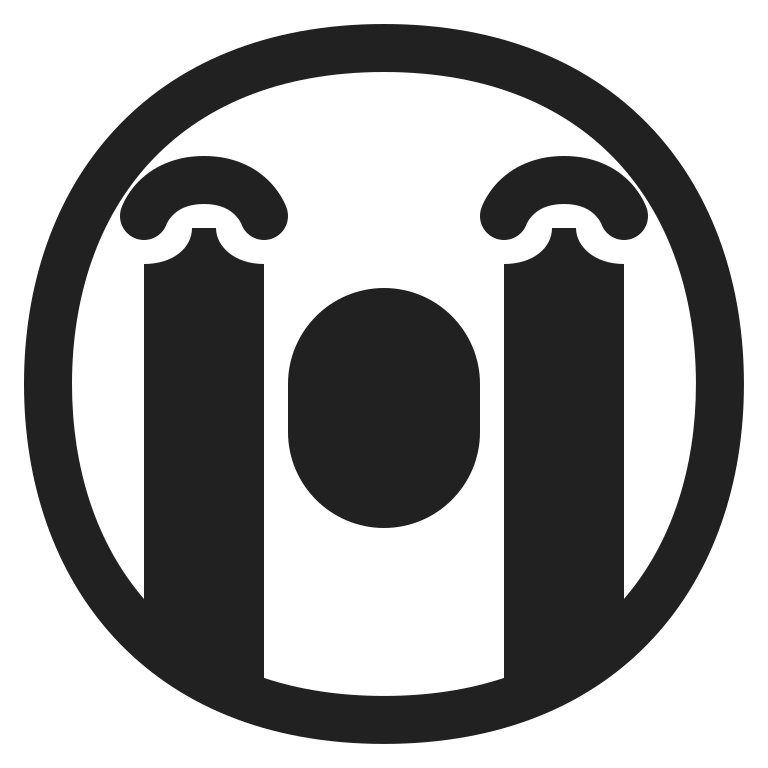
loudly crying face high contrast